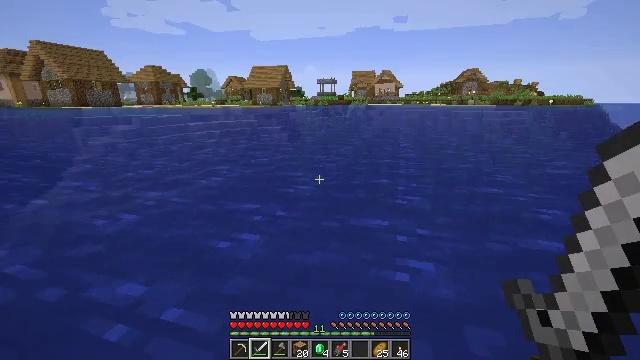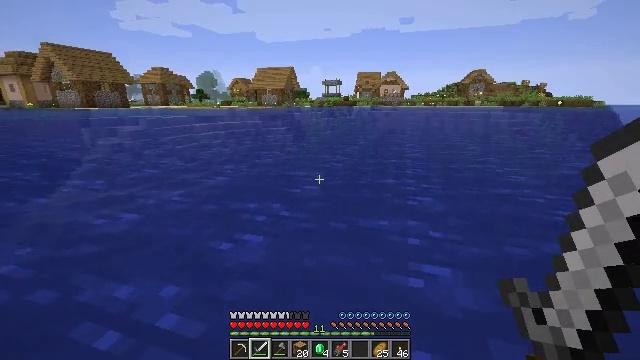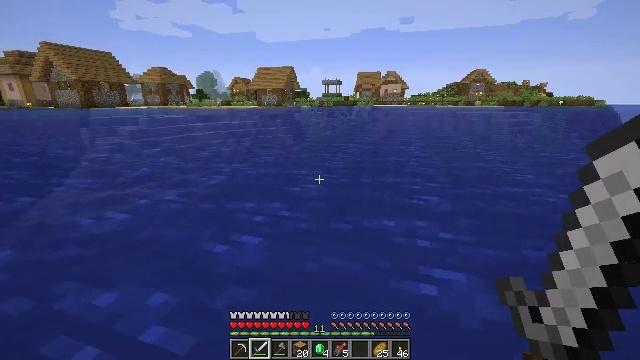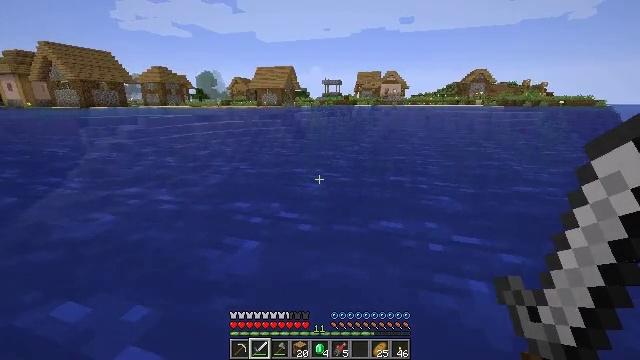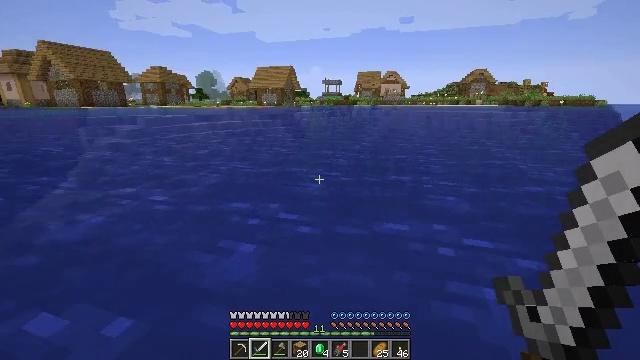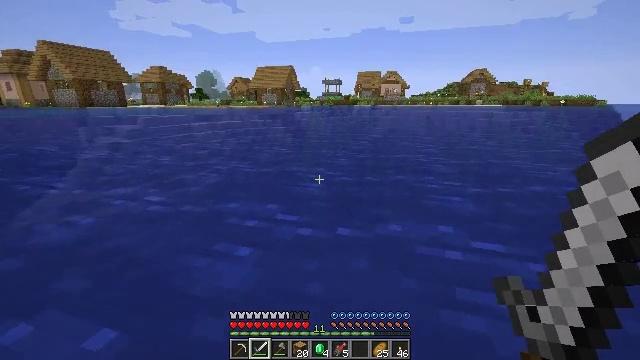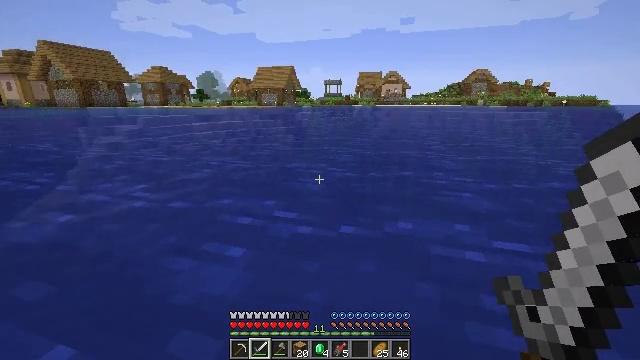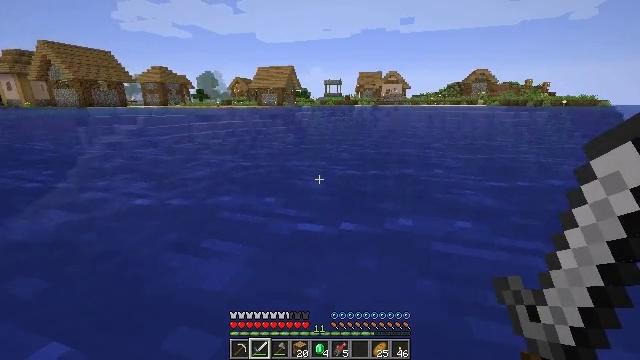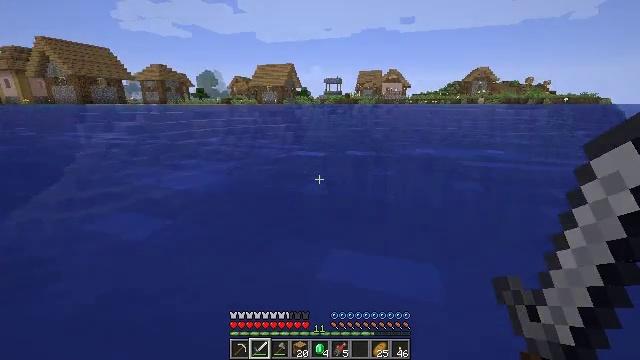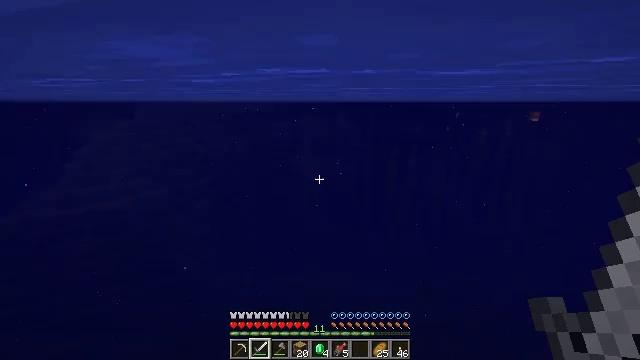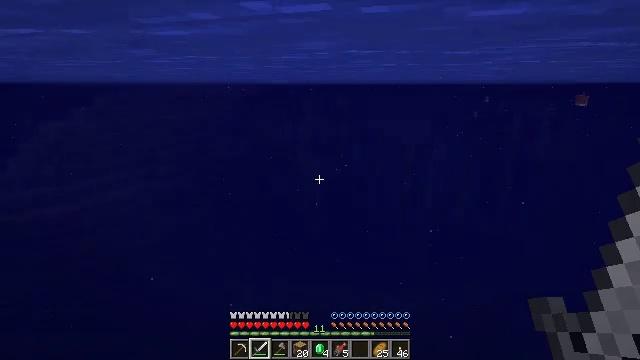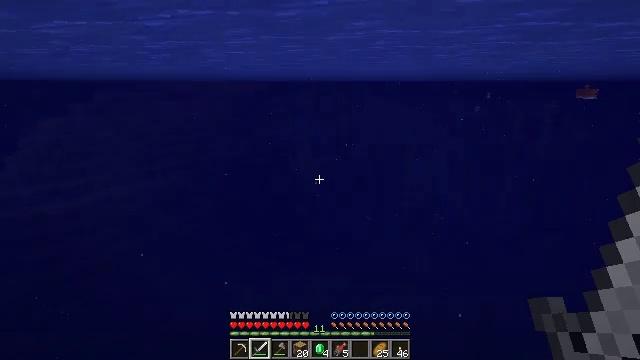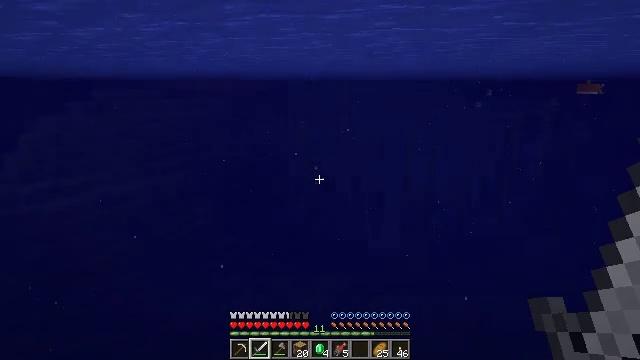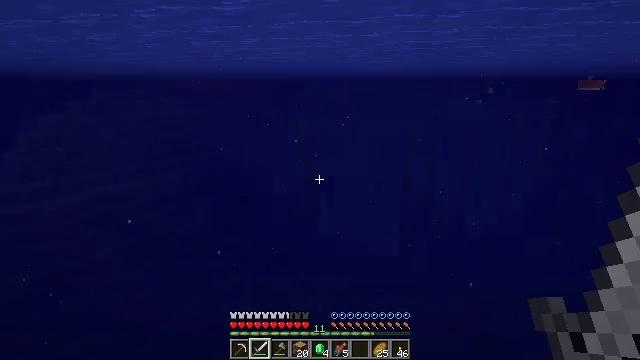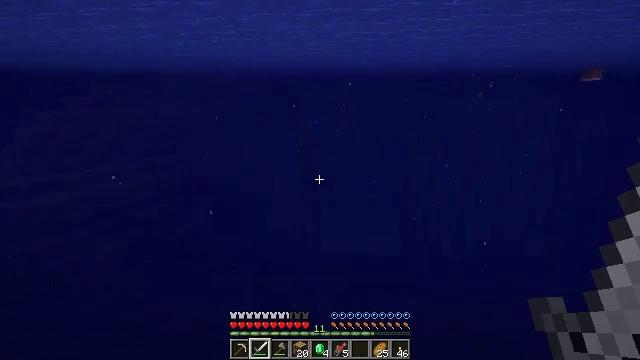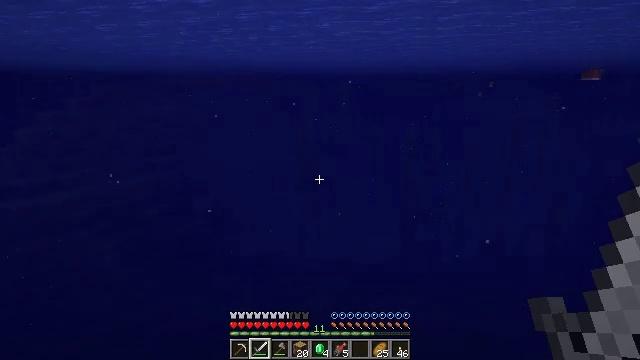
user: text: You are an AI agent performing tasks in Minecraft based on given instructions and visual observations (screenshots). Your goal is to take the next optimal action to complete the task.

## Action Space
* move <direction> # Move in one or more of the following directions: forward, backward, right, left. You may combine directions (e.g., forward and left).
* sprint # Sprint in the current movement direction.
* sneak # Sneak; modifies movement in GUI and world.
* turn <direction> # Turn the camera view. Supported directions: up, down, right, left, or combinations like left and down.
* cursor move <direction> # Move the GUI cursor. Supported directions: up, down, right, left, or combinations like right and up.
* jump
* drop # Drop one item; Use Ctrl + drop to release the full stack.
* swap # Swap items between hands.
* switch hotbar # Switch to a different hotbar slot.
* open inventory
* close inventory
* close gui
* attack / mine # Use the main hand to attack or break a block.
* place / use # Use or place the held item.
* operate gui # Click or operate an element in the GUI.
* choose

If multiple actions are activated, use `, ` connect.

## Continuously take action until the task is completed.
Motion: motion action
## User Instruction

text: Hunt fish.
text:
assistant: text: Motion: move forward, turn left
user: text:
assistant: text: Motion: move forward
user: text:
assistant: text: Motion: move forward
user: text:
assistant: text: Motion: move forward
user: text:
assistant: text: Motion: move forward
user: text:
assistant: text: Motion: move forward, sneak
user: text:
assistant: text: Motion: move forward, sneak
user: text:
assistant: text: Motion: move forward, sneak
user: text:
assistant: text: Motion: move forward, sneak
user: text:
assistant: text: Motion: move forward, sneak
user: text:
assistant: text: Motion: move forward, sneak
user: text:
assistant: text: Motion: move forward, sneak
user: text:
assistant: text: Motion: move forward, sneak
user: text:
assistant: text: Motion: move forward
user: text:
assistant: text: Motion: move forward
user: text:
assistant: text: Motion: move forward, sprint
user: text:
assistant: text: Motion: move forward, sprint
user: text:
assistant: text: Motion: move forward, sprint
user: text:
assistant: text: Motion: move forward, sprint, turn up
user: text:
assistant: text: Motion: move forward, sprint
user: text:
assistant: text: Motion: move forward, sprint
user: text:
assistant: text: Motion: move forward, sprint, turn right
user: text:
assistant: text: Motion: move forward, sprint, turn right and up
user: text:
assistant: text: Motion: move forward, sprint, turn right and up
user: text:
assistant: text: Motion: move forward, sprint, turn right and up
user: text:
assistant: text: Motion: move forward, sprint, turn right and up
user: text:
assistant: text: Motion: move forward, sprint, turn right and up
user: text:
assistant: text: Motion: move forward, sprint, turn right and up
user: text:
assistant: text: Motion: move forward, sprint, turn right and up
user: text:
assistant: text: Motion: move forward, sprint